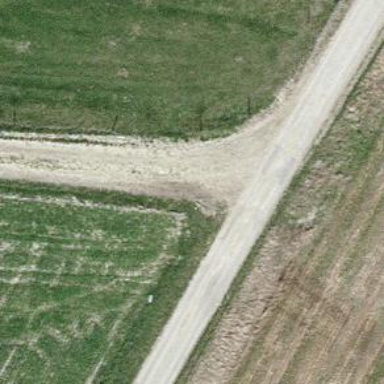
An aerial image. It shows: Track road with ground surface.